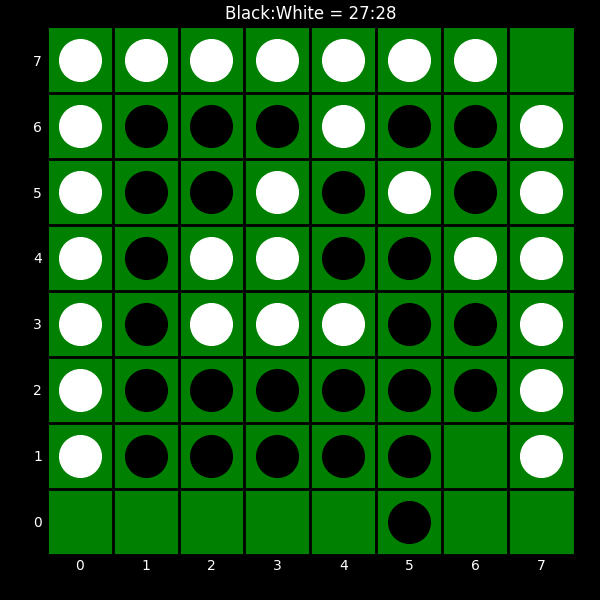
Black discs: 27
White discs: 28